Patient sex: M
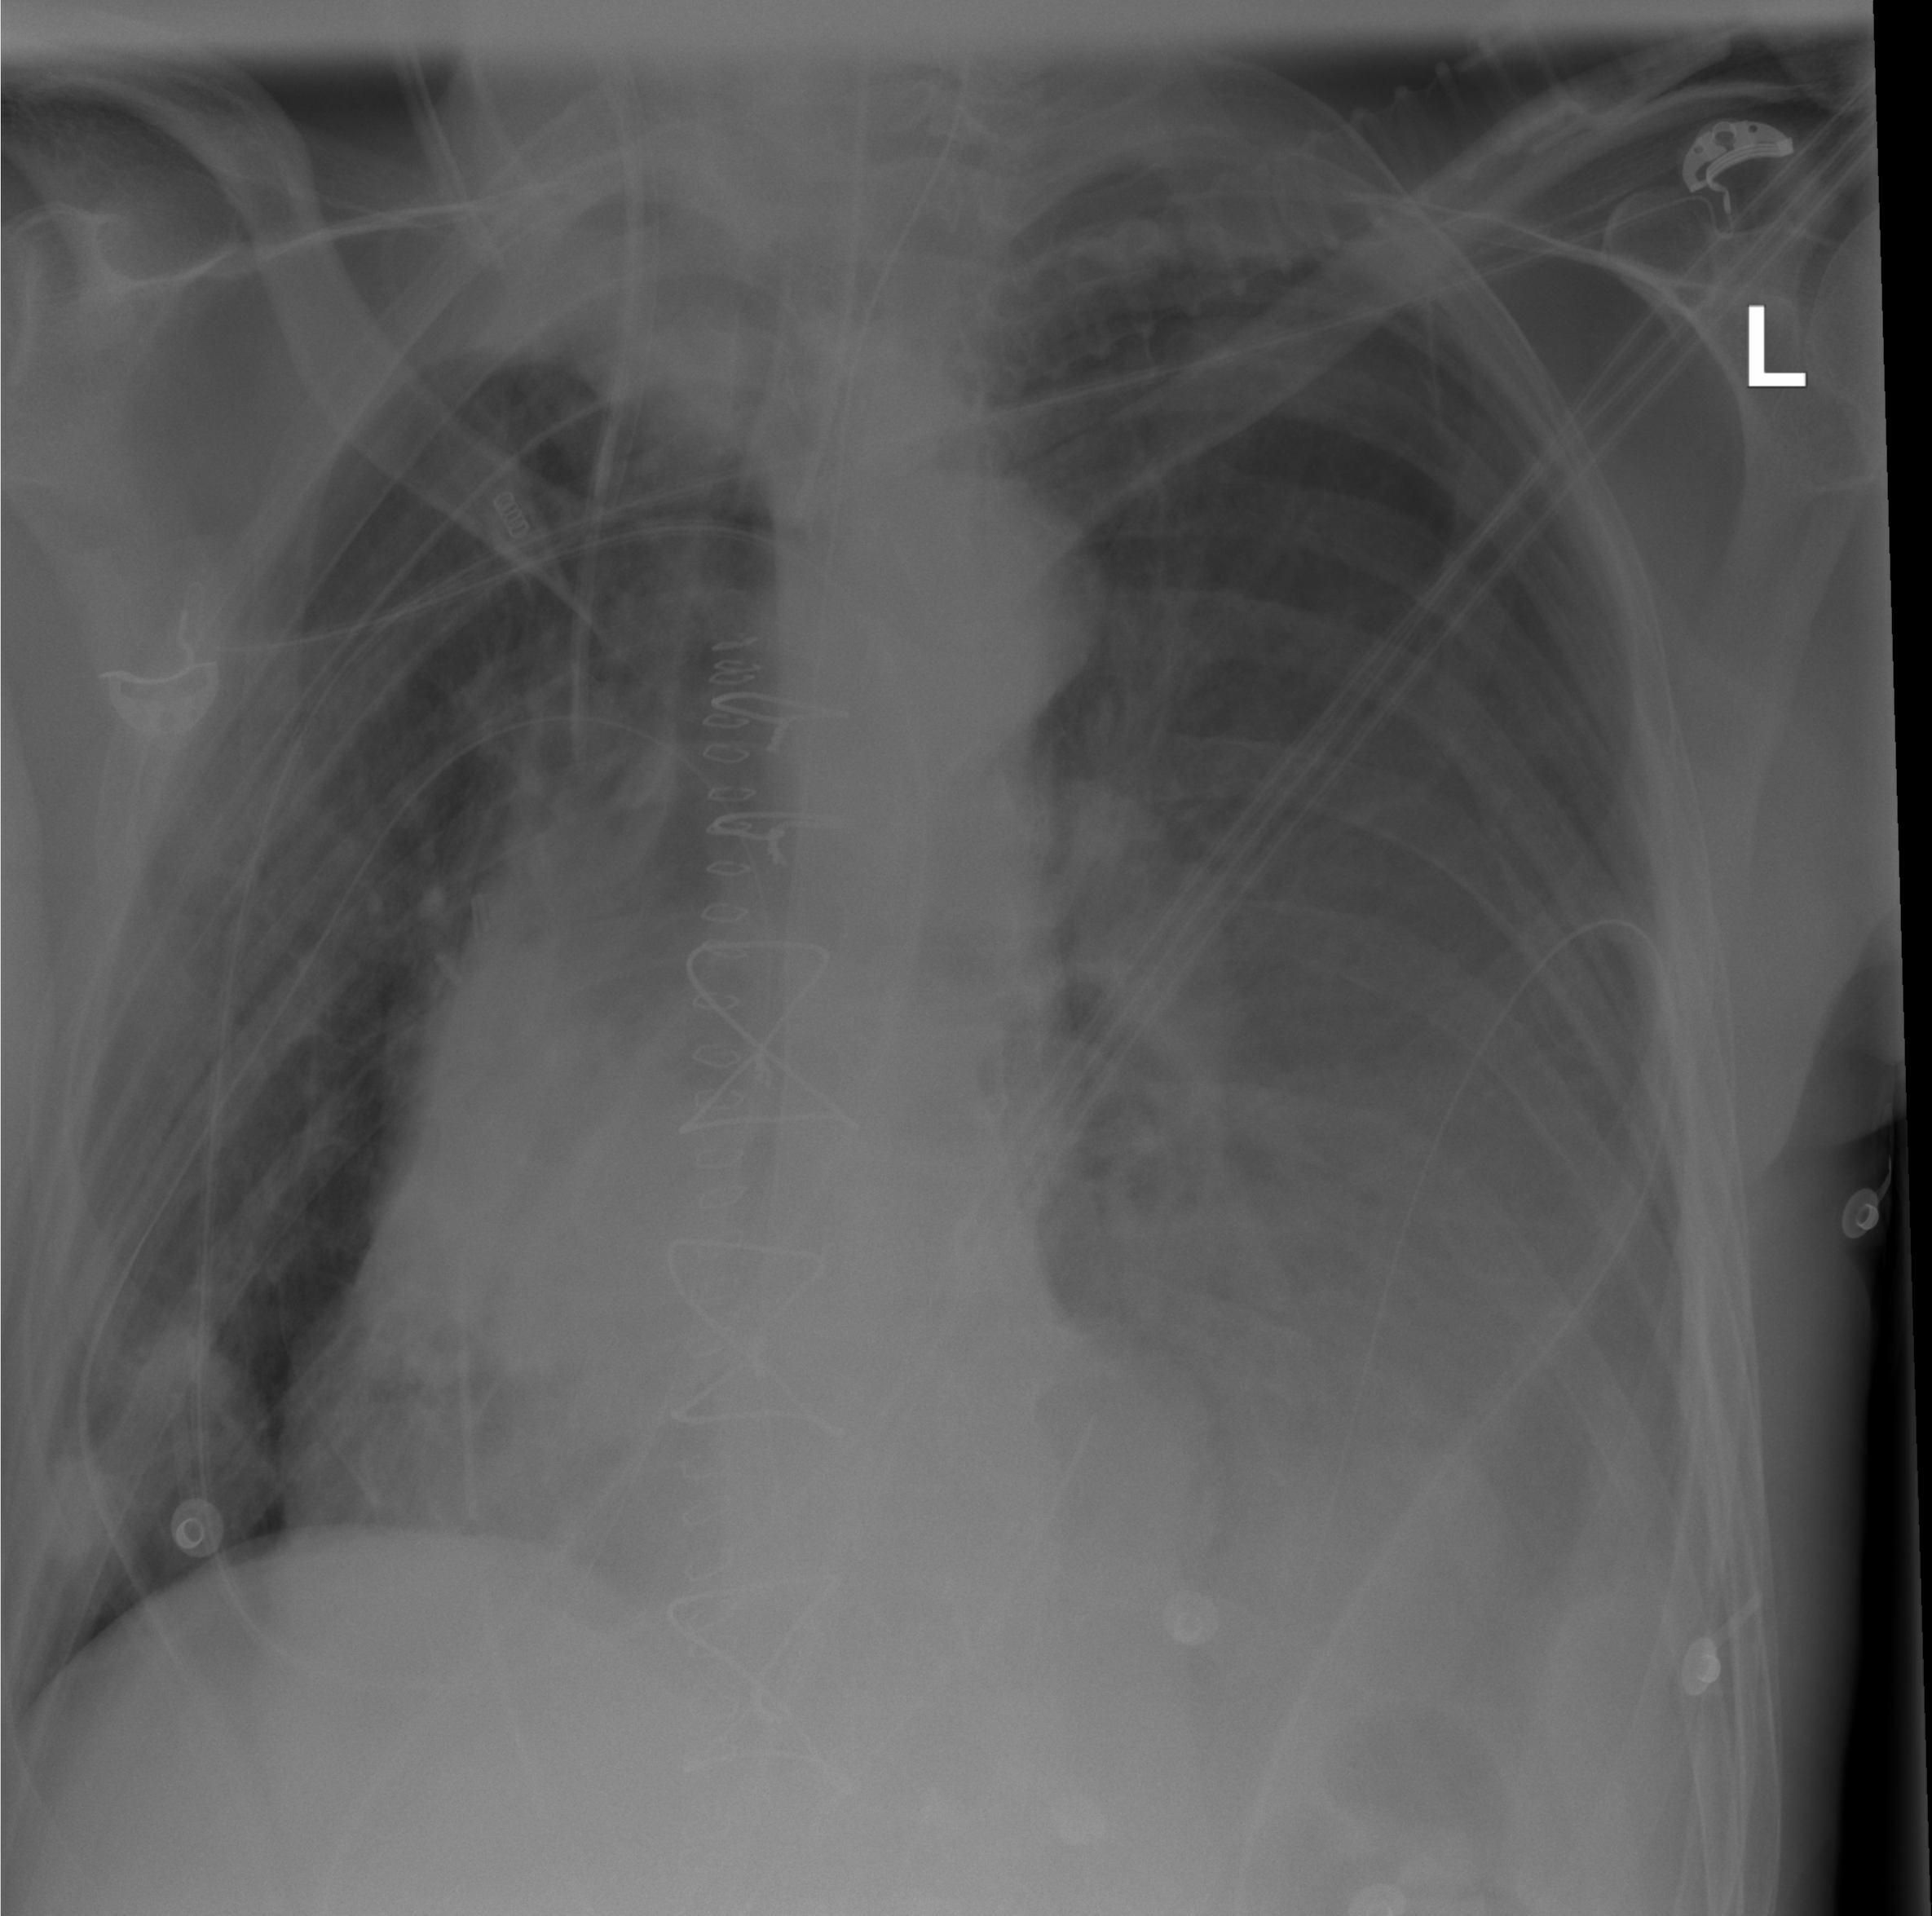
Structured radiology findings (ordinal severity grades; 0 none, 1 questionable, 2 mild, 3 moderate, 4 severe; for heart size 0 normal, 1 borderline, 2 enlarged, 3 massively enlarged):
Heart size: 0
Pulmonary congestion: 2
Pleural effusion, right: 0
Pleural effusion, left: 3
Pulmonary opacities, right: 2
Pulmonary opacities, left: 0
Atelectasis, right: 0
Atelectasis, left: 3